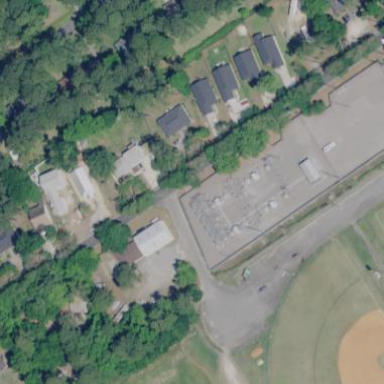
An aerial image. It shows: There is distribution substation enclosed by fence.